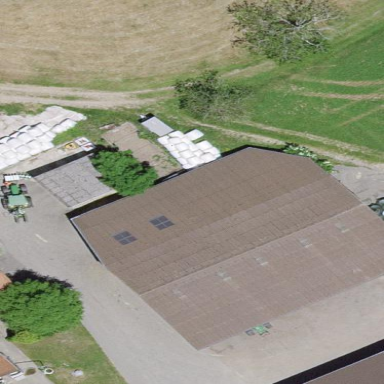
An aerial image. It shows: Shed.